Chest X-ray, PA view. Patient: 54 years old, sex F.
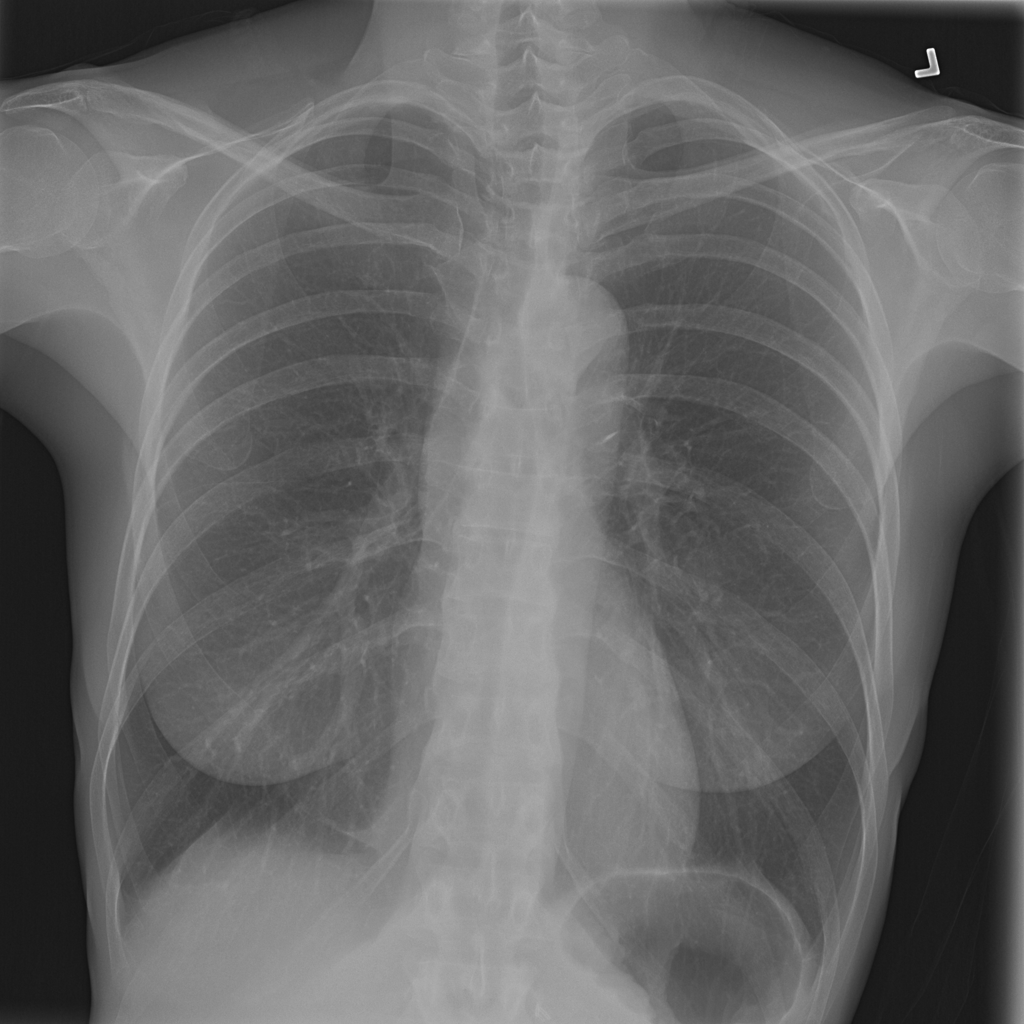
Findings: No Finding